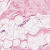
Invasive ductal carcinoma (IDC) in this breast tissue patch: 0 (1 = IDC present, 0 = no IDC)